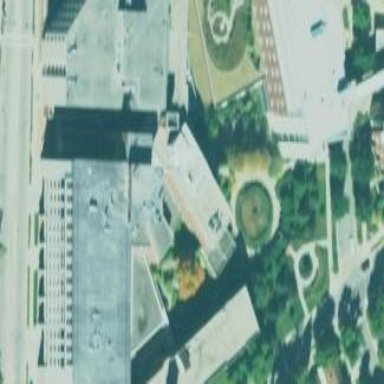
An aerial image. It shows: Hospital building.